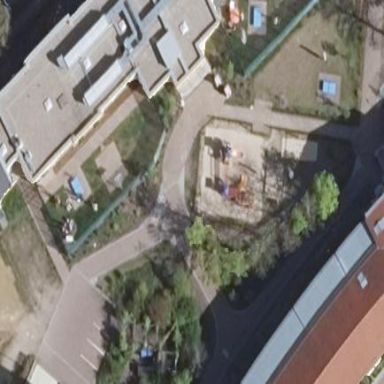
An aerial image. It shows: Playground area for leisure land.